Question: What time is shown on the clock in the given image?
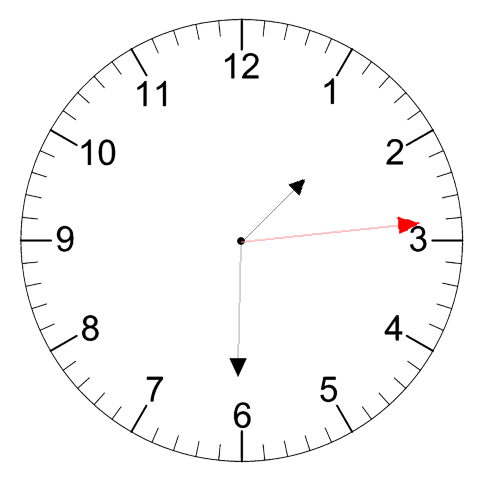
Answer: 01:30:14